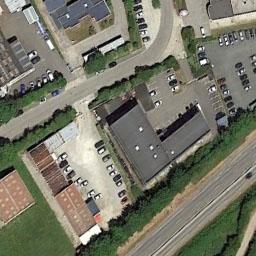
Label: industrial_area